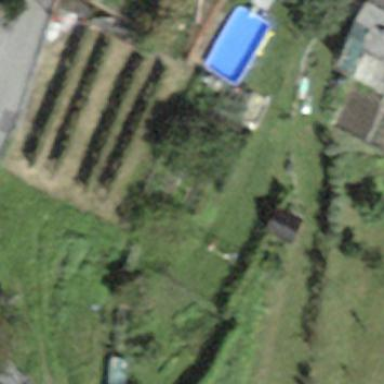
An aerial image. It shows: Vineyard.